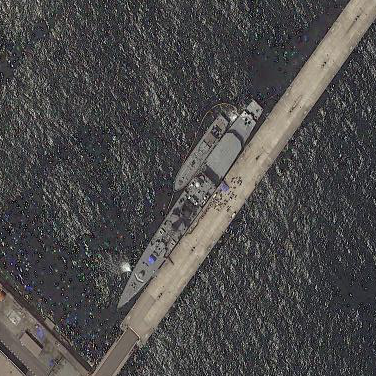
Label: cruiser